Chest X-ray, PA view. Patient: 52 years old, sex M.
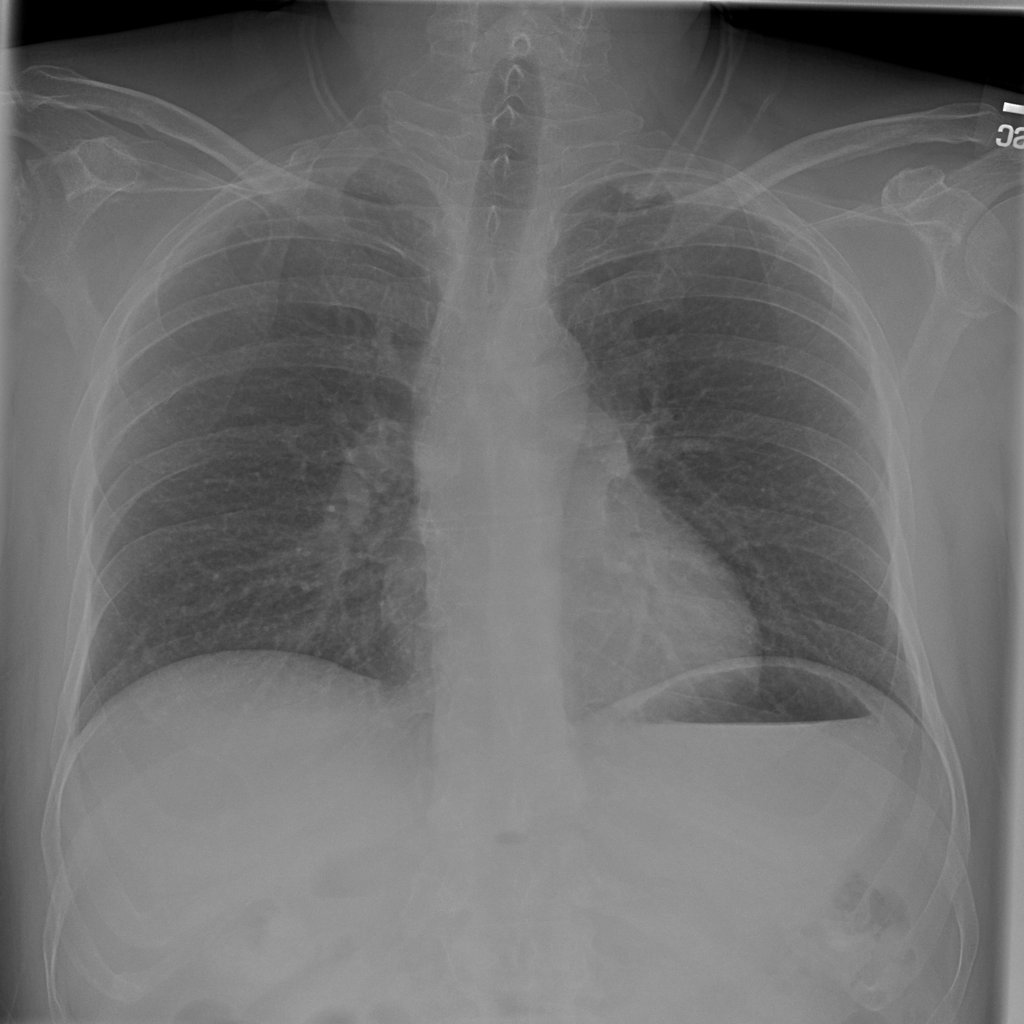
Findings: No Finding